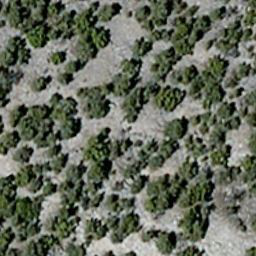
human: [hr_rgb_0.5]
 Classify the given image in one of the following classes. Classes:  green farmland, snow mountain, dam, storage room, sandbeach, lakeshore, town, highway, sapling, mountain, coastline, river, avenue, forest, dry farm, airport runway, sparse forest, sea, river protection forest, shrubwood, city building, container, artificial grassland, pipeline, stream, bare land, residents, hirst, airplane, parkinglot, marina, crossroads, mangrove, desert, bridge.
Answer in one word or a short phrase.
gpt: sparse forest